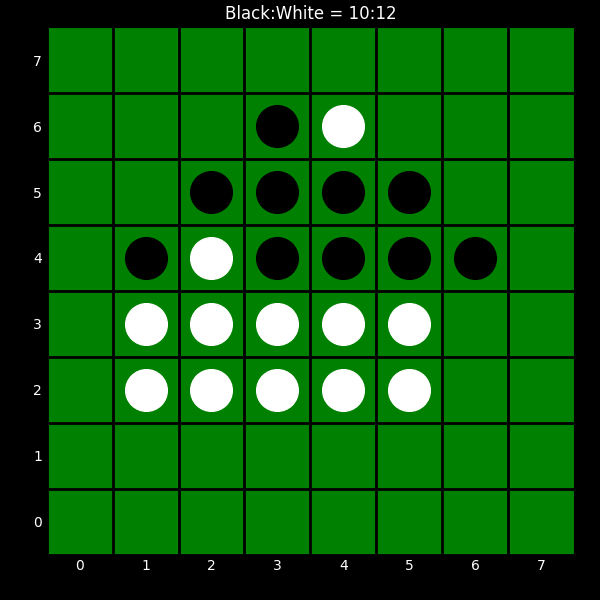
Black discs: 10
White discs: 12